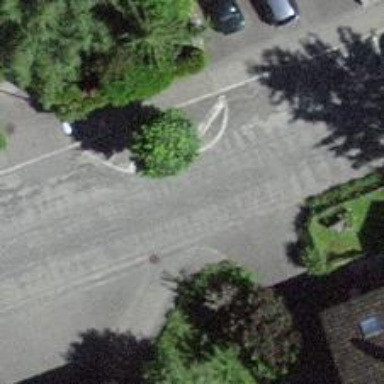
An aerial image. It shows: Traffic calming feature called choker.